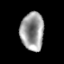
Tissue: lung
Cell type: Others
Senescence score: 0.2223
Nuclear area (px): 874
Mean DAPI intensity: 154.911